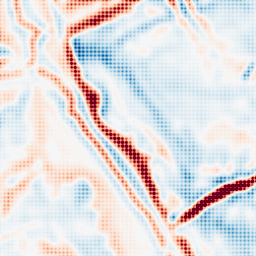
Category: multiscale
Decomposition family: log
Decomposition parameters: sigma: 5
Upsampling method: sinc_blackman
Upsampling parameters: scale: 4
kernel_size: 4
Upsampling scale: 4